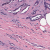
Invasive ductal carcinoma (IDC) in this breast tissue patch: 1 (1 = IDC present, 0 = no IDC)